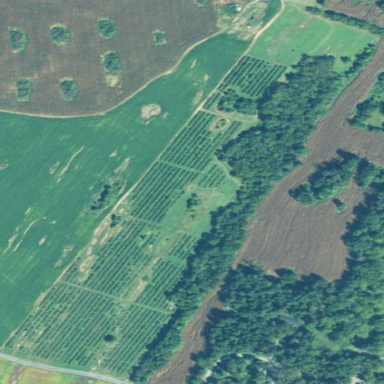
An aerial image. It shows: Orchard.